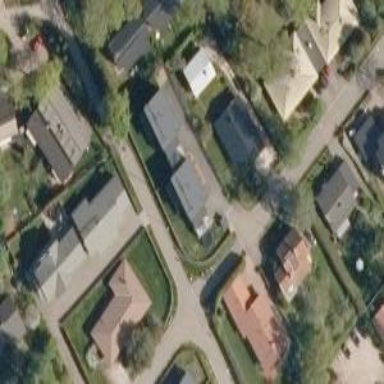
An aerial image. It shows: Residential garden area classified as leisure land.